The picture encodes a bearing's raw vibration samples as pixel intensities in a 2-D grid. Determine the bearing's health state. Answer with exactly one of: normal, inner_race, outer_race, ball.
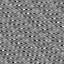
Answer: outer_race